Question: Sorry for the long post, but the tables involved are quite big.
When I run the query bellow it normally takes about 1m to run. However, when I remove the correlated sub-query I get the query down to 15 seconds. So I think that's the actual problem.
Problem is, I don't really know how to get the SUM results without the correlated query.
# QUERY I'm trying to run
'''
SELECT cl_clients.vat as association_vat, cl_clients.name as association_name, cl_clients_with_regions.city_id, cl_clients_with_regions.nut_1, cl_clients_with_regions.nut_2, cl_clients_with_regions.nut_3,
company.vat as company_vat, company.name, company.section, company.division, company.cae,
SUM((
SELECT SUM((COALESCE((cl_finances.sales_community_market), 0) + COALESCE((cl_finances.sales_extra_market), 0)))
from cl_finances
where cl_finances.vat = company.vat
and cl_finances.year = 2018
)) as total_sum
FROM 'cl_clients_with_regions'
JOIN 'cl_client_intervention_areas' ON 'cl_client_intervention_areas'.'city_id' = 'cl_clients_with_regions'.'city_id'
JOIN 'cl_clients' ON 'cl_clients'.'vat' = 'cl_client_intervention_areas'.'client_vat'
INNER JOIN cl_clients_with_regions company ON cl_clients_with_regions.vat = company.vat
WHERE 'cl_clients_with_regions'.'encrypted_vat' IS NOT NULL
AND 'cl_clients_with_regions'.'country' IS NOT NULL
AND 'cl_clients_with_regions'.'cae' IS NOT NULL
AND 'cl_clients_with_regions'.'cae' != ''
AND 'cl_clients_with_regions'.'division' IS NOT NULL
AND 'cl_clients_with_regions'.'section' = 'A'
AND 'cl_clients_with_regions'.'nut_2' = 'Centro'
GROUP BY association_vat;
'''
# CL Clients create table syntax
'''
create table cl_clients
(
vat varchar(20) default '' not null,
encrypted_vat varchar(32) null,
temporary_vat enum ('0', '1', '') default '0' null,
sig_id int null,
phc_id int null,
client_manager int null,
name varchar(300) null,
brand varchar(255) null,
'group' varchar(200) null,
class_internacional varchar(45) null,
logoimage varchar(400) null,
social_capital varchar(100) null,
address varchar(300) null,
gps varchar(25) null,
parish varchar(70) null,
zip_code varchar(10) null,
city int null,
district int null,
country int default 75 not null,
headquarter int null,
person_title varchar(7) null,
person_contact varchar(350) null,
person_phone varchar(20) null,
person_cell varchar(15) null,
person_email varchar(150) null,
person_function varchar(150) null,
language varchar(10) null,
phone varchar(20) null,
mobile_phone varchar(20) null,
fax varchar(20) null,
email varchar(50) null,
email_alternative varchar(50) null,
website varchar(300) null,
pme varchar(500) null,
pme_lider varchar(500) null,
cae varchar(15) null,
cae_2 varchar(15) null,
certified enum ('1', '0', '') null,
sector varchar(350) null,
workers int null,
foundation_date date null,
size enum ('Micro Empresa', 'Pequena empresa', 'Media empresa', 'Grande empresa', 'Nao aplicavel', 'PME', '') default '' null,
company_type varchar(455) default 'Empresa' null,
type enum ('novo', 'antigo', 'analizar', '') default 'analizar' null,
entity enum ('client', 'prospect', 'suplier', 'potential', '') default 'prospect' null,
client_to_country int null,
partner enum ('1', '0', '') default '0' not null,
partner_dp enum ('0', '1', '') default '0' null,
lucrative enum ('1', '0', '') default '1' not null,
dun varchar(100) null,
debt enum ('50k', '100k', '500k', '1m', '5m', '+5m', '') null,
bankruptcy enum ('1', '0', '') default '0' null,
competitors enum ('1', '0', '') default '0' null,
dun_date date null,
bank_1 varchar(30) null,
bank_2 varchar(30) null,
bank_3 varchar(30) null,
status enum ('0', '1', '') default '1' null,
followup enum ('0', '1', '') default '1' null,
classification enum ('Prestige', 'Premium', 'Current', '') default 'Current' null,
associated enum ('0', '1', '') default '0' null,
industry_id int null,
valid enum ('0', '1', '') default '1' null,
imported_at timestamp null,
modified_by int default 0 null,
responsible_id int null,
partner_type int null,
iberinform_id int null,
iberinform_date timestamp null,
legal_form text null,
going_concern text null,
score int null,
sector_score int null,
tax_status text null,
irc_debtors_ledger enum ('0', '1') null,
ss_debtors_ledger enum ('0', '1') null,
association_class_id int null,
nature enum ('business', 'commercial', 'sectorial', 'other') null,
geographic_scope enum ('national', 'regional', 'local') null,
intervention_nut enum ('nut_1', 'nut_2', 'nut_3') null,
ch_is_associated enum ('0', '1') null,
bi enum ('0', '1') default '0' null,
updated_at timestamp null,
constraint encrypted_vat_UNIQUE
unique (encrypted_vat),
constraint vat
unique (vat),
constraint cl_clients_cl_caes_cae_fk
foreign key (cae) references cl_caes (cae)
on update cascade,
constraint clients_industry_id_fk
foreign key (industry_id) references cl_industries (id),
constraint cltns_asso_clss_id_fk
foreign key (association_class_id) references cl_association_classifications (id)
on update cascade on delete set null,
constraint country_fk_id
foreign key (country) references cl_countries (id)
on update cascade on delete cascade
);
create index cl_client_name_idx
on cl_clients (name);
create index cl_clients_bi_idx
on cl_clients (bi);
create index cl_clients_brand_idx
on cl_clients (brand);
create index cl_clients_company_type_idx
on cl_clients (company_type);
create index cl_clients_geo_index
on cl_clients (city, district);
create index cl_clients_geographic_scope_idx
on cl_clients (geographic_scope);
create index cl_clients_group_idx
on cl_clients ('group');
create index cl_clients_nature_idx
on cl_clients (nature);
create index cltns_asso_clss_id_fk_idx
on cl_clients (association_class_id);
create index country_idx
on cl_clients (country);
create index fk_clients_industries1_idx
on cl_clients (industry_id);
alter table cl_clients
add primary key (vat);
'''
## VIEW being used in the query
'''
create view cl_clients_with_regions as
select 'grupoch'.'cl_clients'.'vat' AS 'vat',
'grupoch'.'cl_clients'.'encrypted_vat' AS 'encrypted_vat',
'grupoch'.'cl_clients'.'name' AS 'name',
'grupoch'.'cl_clients'.'brand' AS 'brand',
'grupoch'.'cl_clients'.'country' AS 'country',
'grupoch'.'cl_clients'.'district' AS 'district',
'grupoch'.'cl_clients'.'city' AS 'city',
'grupoch'.'cl_cities'.'id' AS 'city_id',
'grupoch'.'cl_cities'.'name' AS 'city_name',
'grupoch'.'cl_cities'.'nut_1' AS 'nut_1',
'grupoch'.'cl_cities'.'nut_2' AS 'nut_2',
'grupoch'.'cl_cities'.'nut_3' AS 'nut_3',
'grupoch'.'cl_clients'.'cae' AS 'cae',
'grupoch'.'cl_caes'.'description' AS 'cae_designation',
'grupoch'.'cl_caes_divisions'.'division' AS 'division',
'grupoch'.'cl_caes_divisions'.'division_designation' AS 'division_designation',
'grupoch'.'cl_caes_divisions'.'section' AS 'section',
'grupoch'.'cl_caes_divisions'.'section_designation' AS 'section_designation'
from ((('grupoch'.'cl_clients' join 'grupoch'.'cl_cities' on ((
('grupoch'.'cl_clients'.'city' = 'grupoch'.'cl_cities'.'city_cod') and ('grupoch'.'cl_clients'.'district' =
'grupoch'.'cl_cities'.'district_id')))) join 'grupoch'.'cl_caes' on (('grupoch'.'cl_caes'.'cae' = 'grupoch'.'cl_clients'.'cae')))
join 'grupoch'.'cl_caes_divisions'
on (('grupoch'.'cl_caes_divisions'.'division' = 'grupoch'.'cl_caes'.'division_id')))
where (('grupoch'.'cl_clients'.'country' in (75, 185, 186)) and ('grupoch'.'cl_clients'.'vat' is not null));
'''
# CL finances create table syntax
'''
create table cl_finances
(
vat varchar(20) not null,
year int not null,
workers int null,
sells varchar(300) null,
sells_variation varchar(300) null,
international_sells varchar(300) null,
international_sells_variation varchar(300) null,
liquid_results varchar(300) null,
liquid_results_variation varchar(300) null,
capital varchar(300) null,
active_liquid varchar(300) null,
financial_autonomy varchar(300) null,
modified_by int default 0 null,
sales_profitability decimal(13, 2) null,
return_on_capital decimal(13, 2) null,
sales_community_market decimal(13, 2) null,
sales_extra_market decimal(13, 2) null,
created_at timestamp null,
updated_at timestamp null,
primary key (vat, year),
constraint clients_finances_vat
foreign key (vat) references cl_clients (vat)
on update cascade on delete cascade
);
create index cl_finances_year_idx
on cl_finances (year);
create index vat
on cl_finances (vat);
## Create table syntax for cl_client_intervention_areas
create table cl_client_intervention_areas
(
client_vat varchar(20) not null,
city_id int not null,
constraint fk_cl_client_intervention_areas_cl_cities1
foreign key (city_id) references cl_cities (id)
on update cascade on delete cascade,
constraint fk_cl_client_intervention_areas_cl_clients1
foreign key (client_vat) references cl_clients (vat)
on update cascade on delete cascade
);
create index fk_cl_client_intervention_areas_cl_cities1_idx
on cl_client_intervention_areas (city_id);
create index fk_cl_client_intervention_areas_cl_clients1_idx
on cl_client_intervention_areas (client_vat);
'''
# The explain result from this query is quite big

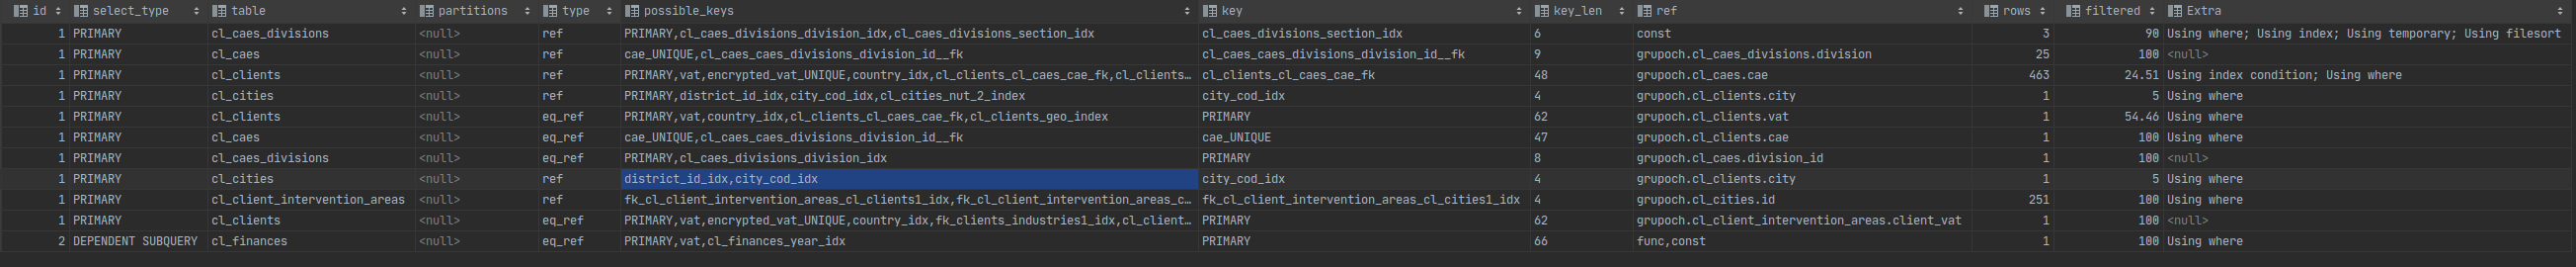
Answer: I believe the subquery is being executed once per row in the group by clause.
Could you try the following if it makes it any better.
Change i have done is to perform the correlated query as a inline-view and then join with the main table/view -- company.vat
'''
SELECT cl_clients.vat as association_vat, cl_clients.name as association_name, cl_clients_with_regions.city_id, cl_clients_with_regions.nut_1, cl_clients_with_regions.nut_2, cl_clients_with_regions.nut_3,
company.vat as company_vat, company.name, company.section, company.division, company.cae,
SUM(temp_val.sum_val) as total_sum
FROM 'cl_clients_with_regions'
JOIN 'cl_client_intervention_areas' ON 'cl_client_intervention_areas'.'city_id' = 'cl_clients_with_regions'.'city_id'
JOIN 'cl_clients' ON 'cl_clients'.'vat' = 'cl_client_intervention_areas'.'client_vat'
INNER JOIN cl_clients_with_regions company ON cl_clients_with_regions.vat = company.vat
LEFT JOIN (SELECT cl_finances.vat
,SUM((COALESCE((cl_finances.sales_community_market), 0) + COALESCE((cl_finances.sales_extra_market), 0))) as sum_val
FROM cl_finances
WHERE 1=1
AND cl_finances.year = 2018
GROUP BY cl_finances.vat
)temp_val
ON company.vat=temp_val.vat
WHERE 'cl_clients_with_regions'.'encrypted_vat' IS NOT NULL
AND 'cl_clients_with_regions'.'country' IS NOT NULL
AND 'cl_clients_with_regions'.'cae' IS NOT NULL
AND 'cl_clients_with_regions'.'cae' != ''
AND 'cl_clients_with_regions'.'division' IS NOT NULL
AND 'cl_clients_with_regions'.'section' = 'A'
AND 'cl_clients_with_regions'.'nut_2' = 'Centro'
GROUP BY association_vat;
'''